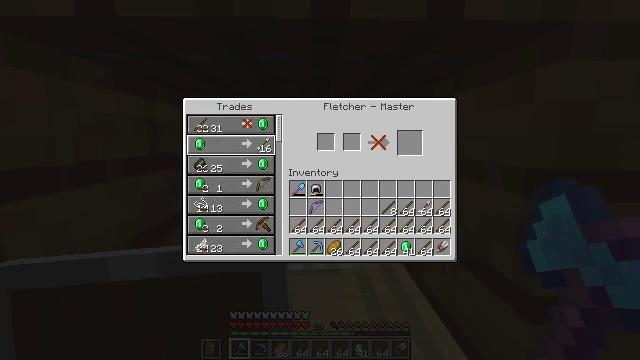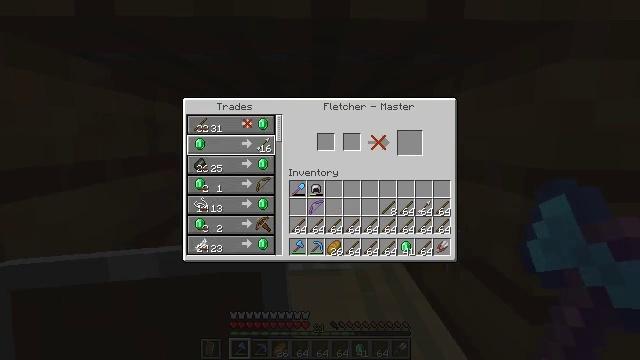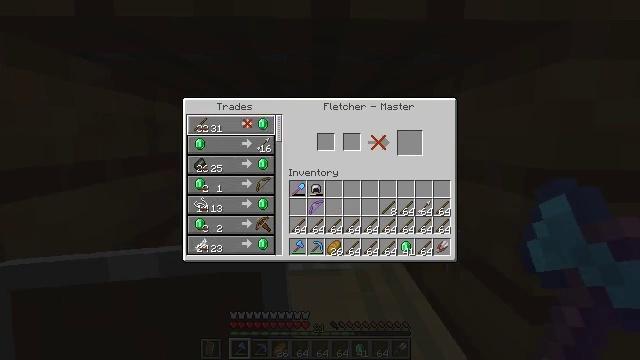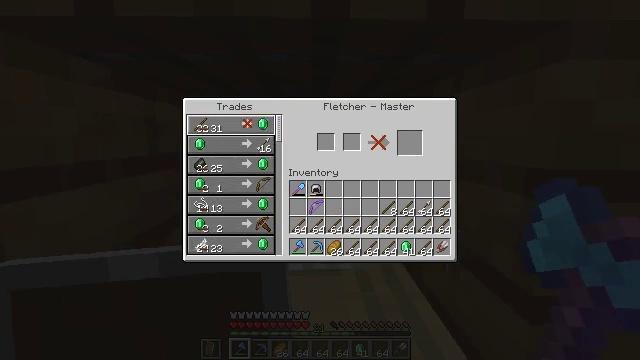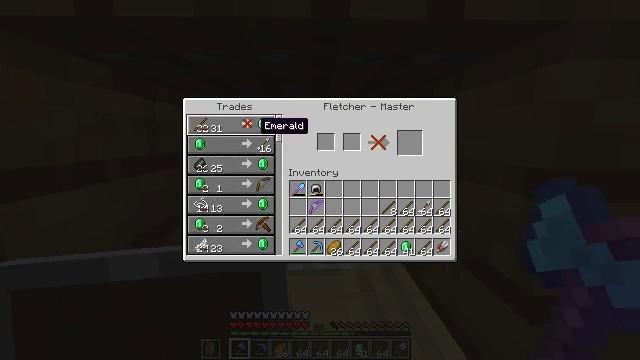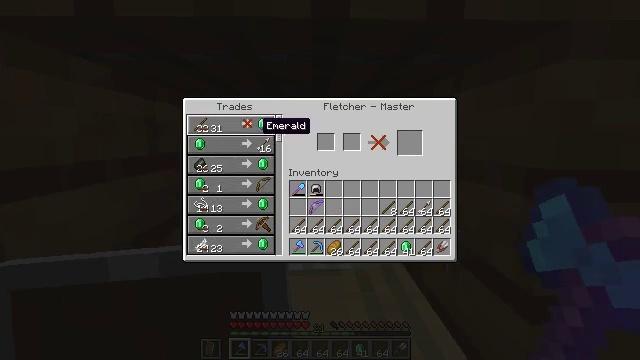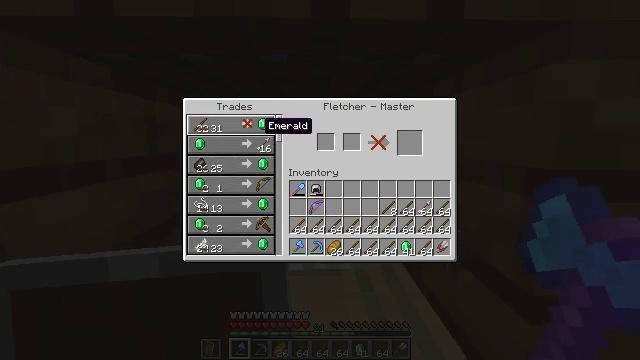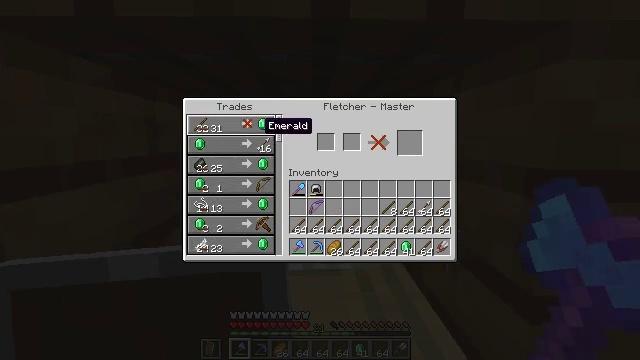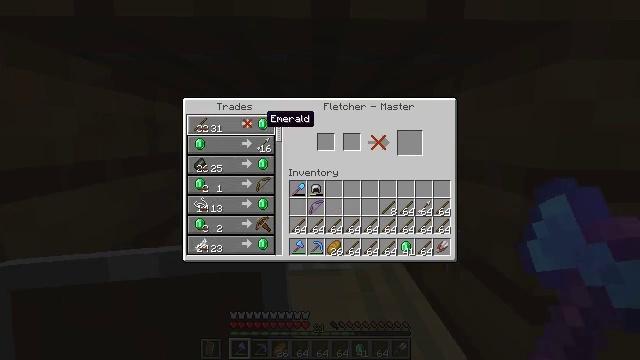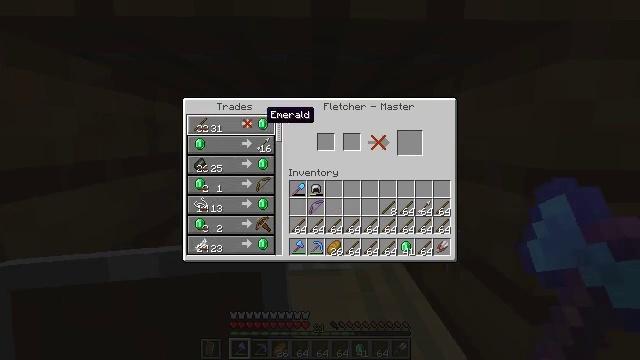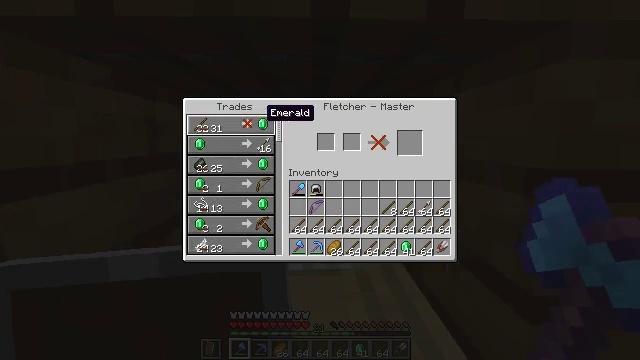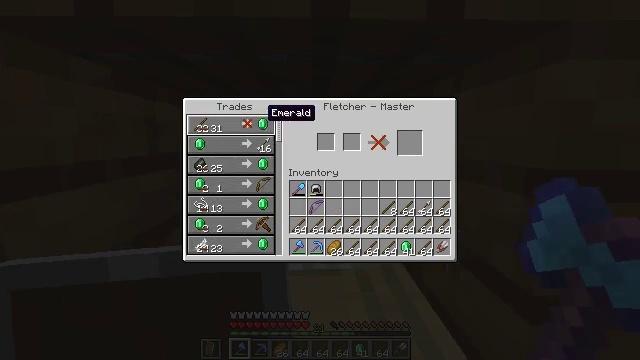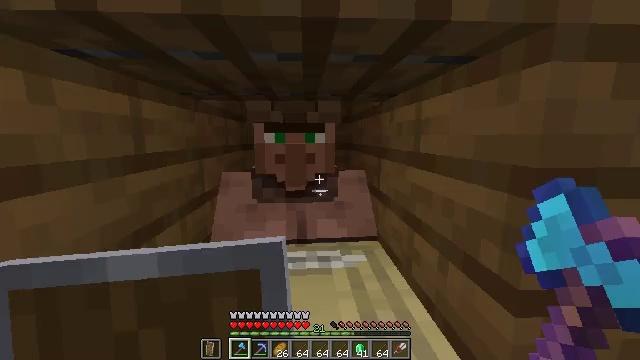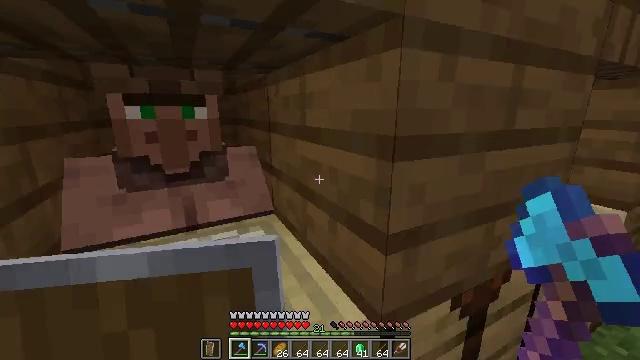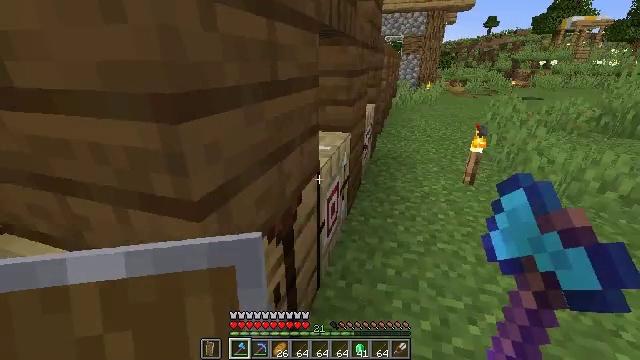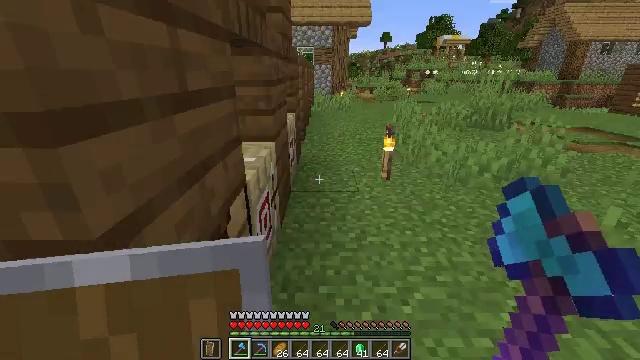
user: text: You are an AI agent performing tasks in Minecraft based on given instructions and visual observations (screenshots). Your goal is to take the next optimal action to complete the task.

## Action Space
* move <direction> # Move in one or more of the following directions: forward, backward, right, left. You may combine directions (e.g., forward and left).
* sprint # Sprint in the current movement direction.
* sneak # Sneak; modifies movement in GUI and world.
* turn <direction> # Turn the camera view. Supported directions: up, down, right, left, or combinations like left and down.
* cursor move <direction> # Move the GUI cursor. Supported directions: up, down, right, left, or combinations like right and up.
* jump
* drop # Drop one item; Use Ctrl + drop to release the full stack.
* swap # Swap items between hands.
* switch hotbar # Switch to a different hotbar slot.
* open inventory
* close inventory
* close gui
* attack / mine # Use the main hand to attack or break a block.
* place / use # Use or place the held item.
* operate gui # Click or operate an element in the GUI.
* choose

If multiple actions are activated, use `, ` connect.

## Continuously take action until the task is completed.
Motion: motion action
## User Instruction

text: Remove an iron helmet from the inventory.
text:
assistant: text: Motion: no_op
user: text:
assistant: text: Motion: no_op
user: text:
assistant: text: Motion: cursor move right
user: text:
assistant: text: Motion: cursor move right
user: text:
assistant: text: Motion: no_op
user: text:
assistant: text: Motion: no_op
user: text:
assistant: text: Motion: no_op
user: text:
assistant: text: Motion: cursor move up
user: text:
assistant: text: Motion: no_op
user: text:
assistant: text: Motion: no_op
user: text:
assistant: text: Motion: no_op
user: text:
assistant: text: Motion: cursor move right, close inventory
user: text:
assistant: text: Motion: turn right and down, close inventory
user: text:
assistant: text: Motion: turn right and down, close inventory
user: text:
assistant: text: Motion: move forward, turn right and up
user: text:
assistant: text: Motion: move forward, turn right and up
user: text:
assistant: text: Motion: move forward, sprint, turn right
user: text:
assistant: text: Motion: move forward, sprint, turn left
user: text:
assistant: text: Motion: move forward, sprint
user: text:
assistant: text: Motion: move forward, sprint
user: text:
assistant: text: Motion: move forward, sprint, turn left
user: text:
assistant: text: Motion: move forward, sprint
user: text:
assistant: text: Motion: move forward, sprint, turn right and up
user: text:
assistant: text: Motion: move forward, sprint, turn right and up
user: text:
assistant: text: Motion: move forward, sprint, turn right and up, jump
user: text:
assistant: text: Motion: move forward, sprint, turn right and up, jump
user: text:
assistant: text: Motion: move forward, sprint, turn up, jump
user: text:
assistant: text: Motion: move forward, sprint, turn up, jump
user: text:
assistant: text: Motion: move forward, sprint, jump
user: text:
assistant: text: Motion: move forward, sprint, jump